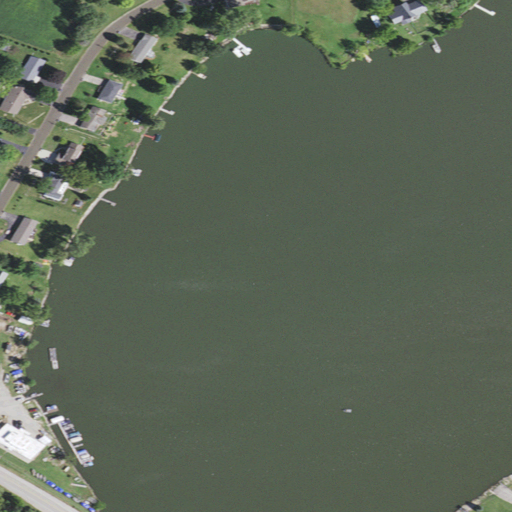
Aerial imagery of island in Wisconsin named Little Goose Island containing open water, low intensity development, herbaceous wetlands, open development, grassland, pasture, medium intensity development, barren land, evergreen forest, and cultivated crops